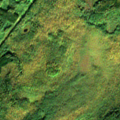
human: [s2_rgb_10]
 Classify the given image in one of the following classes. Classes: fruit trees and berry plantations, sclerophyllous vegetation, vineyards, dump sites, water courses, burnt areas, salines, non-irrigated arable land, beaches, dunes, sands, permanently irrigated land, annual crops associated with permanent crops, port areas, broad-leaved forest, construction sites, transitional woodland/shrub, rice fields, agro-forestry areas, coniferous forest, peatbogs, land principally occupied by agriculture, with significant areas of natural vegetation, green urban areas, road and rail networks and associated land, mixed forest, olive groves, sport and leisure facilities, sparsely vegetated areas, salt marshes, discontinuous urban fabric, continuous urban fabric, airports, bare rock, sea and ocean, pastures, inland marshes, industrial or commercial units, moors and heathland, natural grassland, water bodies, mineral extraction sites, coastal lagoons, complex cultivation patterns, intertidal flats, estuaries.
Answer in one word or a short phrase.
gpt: pastures, broad-leaved forest, mixed forest, transitional woodland/shrub